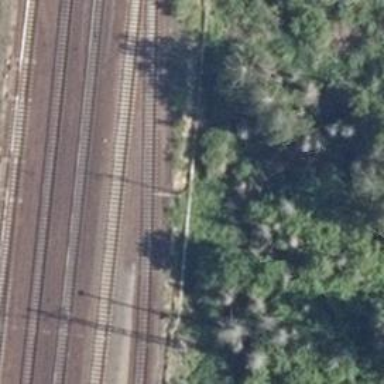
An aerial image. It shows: Railway switch.